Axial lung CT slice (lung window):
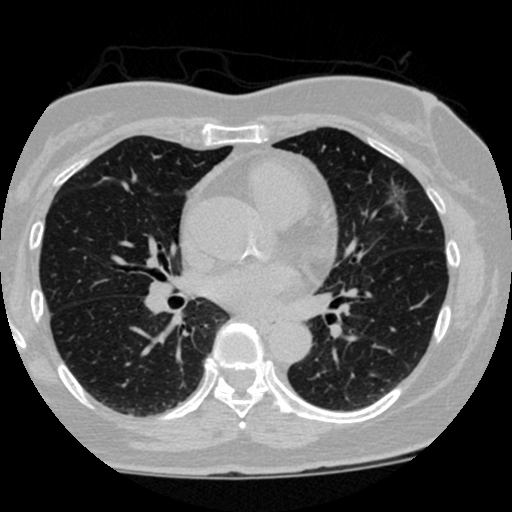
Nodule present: yes
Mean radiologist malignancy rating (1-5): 2.5